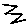
Label: zigzag